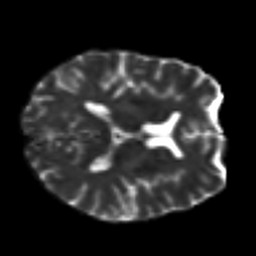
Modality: T2w
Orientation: axial
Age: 36
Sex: female
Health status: ill
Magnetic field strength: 3 T
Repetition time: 8.4 s
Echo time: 0.0926 s